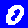
Digit: 0